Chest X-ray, AP view. Patient: 73 years old, sex M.
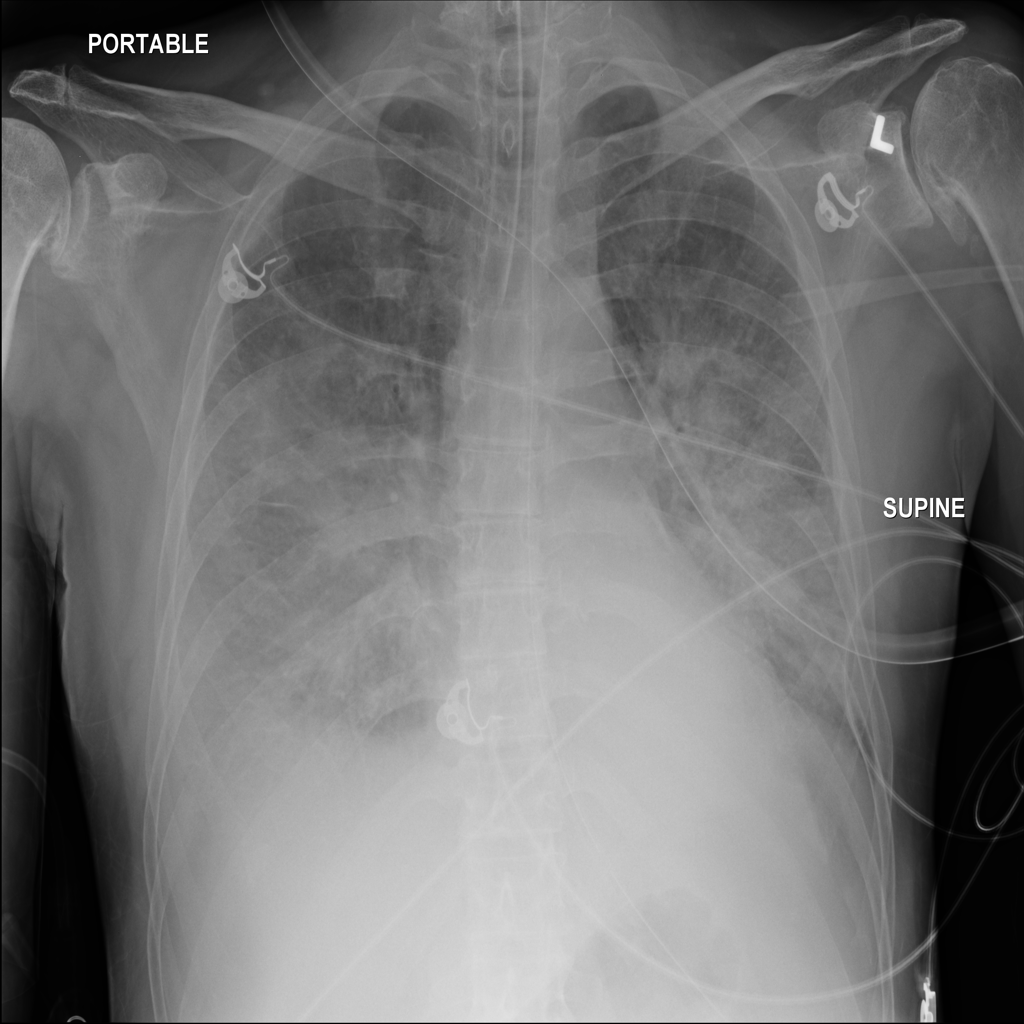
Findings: Edema, Effusion, Infiltration